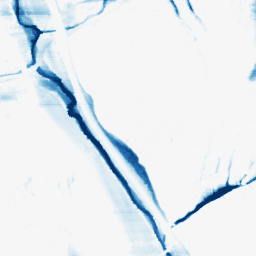
Category: morphological
Decomposition family: morphological_ellipse
Decomposition parameters: operation: closing
width: 5
height: 50
Upsampling method: lanczos
Upsampling parameters: scale: 8
Upsampling scale: 8